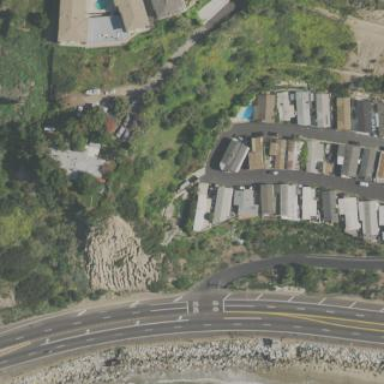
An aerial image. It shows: Residential area designated as trailer park.